Question: I'm practicing on UISearch bar. It's supposed to show what it scopes, however I doesn't work. I connected search bar view controller to the original view controller.
I checked the console (I put the NSLog to see if the NSPredicate works property), and it says the result, but not on the screen.
Any advice please.
Thanks:)
#import "ViewController.h"
#import "detailViewController.h" // I realized it's not good practice. The first letter shold be the upper case
'''
@interface ViewController ()
{
NSMutableArray *_recipes;
NSString *_recipeName;
NSArray *_searchResults;
}
@end
@implementation ViewController
- (void)viewDidLoad
{
[super viewDidLoad];
// Do any additional setup after loading the view, typically from a nib.
self.tableView.delegate = self;
self.tableView.dataSource = self;
_recipes = [NSMutableArray arrayWithObjects:@"Egg Benedict",@"Mushroom Risotto",@"Full Breakfast", @"Hamburger",@"Ham and Egg Sandwich", @"Cream Brelee",@"White Chocolate Donut",@"Starbucks Coffee",@"Vegetable Curry", @"Instant Noodle With Egg",@"Noodle with BBQ Pork", @"Japanese Noodle with Pork",@"Green Tea", @"Thai shripm Cake", @"Angry Birds Cake",@"Ham and Cheese Panini",nil];
}
- (void)didReceiveMemoryWarning
{
[super didReceiveMemoryWarning];
// Dispose of any resources that can be recreated.
}
# pragma mark Dlegate method
// Data source protocol
- (NSInteger)tableView:(UITableView *)tableview numberOfRowsInSection:(NSInteger)section
{
if(self.tableView == self.searchDisplayController.searchResultsTableView)
{
return [_searchResults count];
}
else
{
return [_recipes count];
}
}
- (UITableViewCell *)tableView:(UITableView *)tableView cellForRowAtIndexPath:(NSIndexPath *)indexPath
{
NSString *simpleTableIdentifier = @"RecipeCell";
UITableViewCell *cell = [self.tableView dequeueReusableCellWithIdentifier:simpleTableIdentifier];
if (cell == nil)
{
cell = [[UITableViewCell alloc] initWithStyle:UITableViewCellStyleDefault reuseIdentifier:simpleTableIdentifier];
}
if(self.tableView == self.searchDisplayController.searchResultsTableView)
{
cell.textLabel.text = _searchResults[indexPath.row];
}
else
{
cell.textLabel.text = _recipes[indexPath.row];
}
return cell;
}
// Delegate Protocol
- (void)tableView:(UITableView *)tableView didSelectRowAtIndexPath:(NSIndexPath *)indexPath
{
NSLog(@"row %i and section %i",indexPath.row,indexPath.section);
_recipeName = _recipes[indexPath.row];
[self performSegueWithIdentifier:@"CellSelectionSegue" sender:self];
}
# pragma mark Segue method
-(void) prepareForSegue:(UIStoryboardSegue *)segue sender:(id)sender
{
NSLog(@"segue");
detailViewController *detailVC = segue.destinationViewController;
detailVC.string = _recipeName;
NSLog(@"%@",_recipeName);
}
# pragma mark Searchbar datasource
- (void)filterContentForSearchText:(NSString*)searchText scope:(NSString*)scope
{
NSPredicate *resultPredicate = [NSPredicate
predicateWithFormat:@"SELF contains[cd] %@",
searchText];
_searchResults = (NSArray *)[_recipes filteredArrayUsingPredicate:resultPredicate];
NSLog(@"%@",_searchResults);
}
-(BOOL)searchDisplayController:(UISearchDisplayController *)controller
shouldReloadTableForSearchString:(NSString *)searchString
{
[self filterContentForSearchText:searchString
scope:[[self.searchDisplayController.searchBar scopeButtonTitles]
objectAtIndex:[self.searchDisplayController.searchBar
selectedScopeButtonIndex]]];
return YES;
}
@end
'''
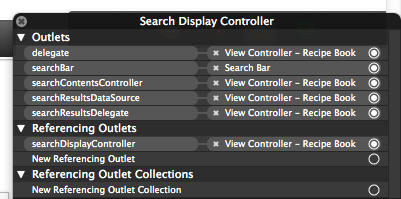
Answer: Have you set the delegates for the 'SearchDisplayController'?
'''
self.searchDisplayController.searchResultsDelegate = self;
self.searchDisplayController.searchResultsDataSource = self;
self.searchDisplayController.delegate = self;
'''
Edit:
I'll edit my comment into here. I believe the references for
'''
if (self.tableView == self.searchDisplayController.searchResultsTableView)
'''
should be
'''
if (tableView == self.searchDisplayController.searchResultsTableView)
'''
The reason is 'self.tableView' will never be the 'SearchDisplayController' because when initiating the search it actually creates a new 'UITableViewController' on top of the original.